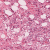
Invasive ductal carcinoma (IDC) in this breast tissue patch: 1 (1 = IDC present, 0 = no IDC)